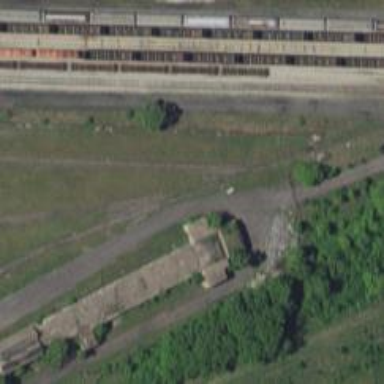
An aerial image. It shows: Disused railway.